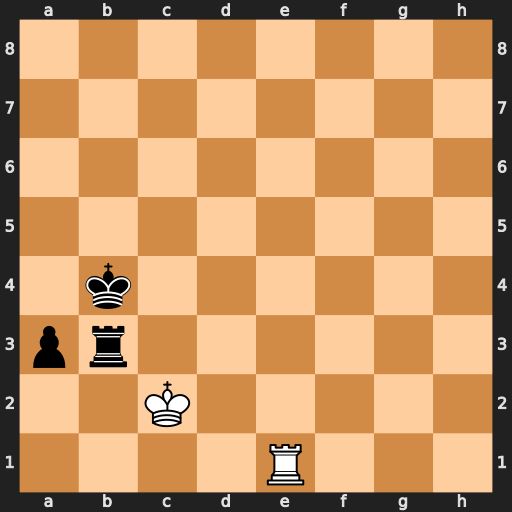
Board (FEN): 8/8/8/8/1k6/pr6/2K5/4R3
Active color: w
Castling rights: -
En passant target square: -
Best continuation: Re4+ Kc5 Kxb3